Question: I'm trying to commit my project to GitHub but this is happening. Can someone please explain to me how to go about it? Iv got the local and remote - why are they not merging/syncing?

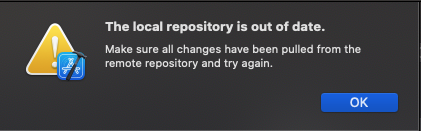
Answer: - - 'pull''merge''push'-